Interaction volume radius: 10 \u00c5
Interaction volume height: 35 \u00c5
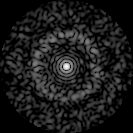
Disorder parameter: 0.8119